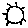
Label: sun